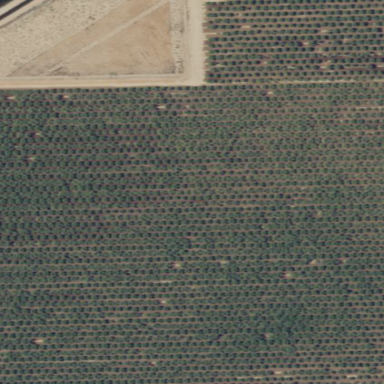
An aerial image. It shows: Orchard filled with almond trees.